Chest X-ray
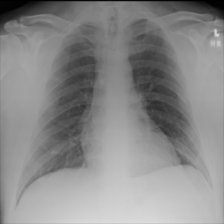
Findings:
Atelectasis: negative
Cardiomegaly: negative
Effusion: negative
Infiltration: negative
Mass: negative
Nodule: negative
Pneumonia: negative
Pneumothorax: negative
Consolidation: negative
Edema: negative
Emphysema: negative
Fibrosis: negative
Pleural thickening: negative
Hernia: negative